Question: Sympy works with complex numbers, therefore there is possibility to solve equations like 'sin(z)=2'. However, I cannot work it out. Anyone has an idea how to solve it in Sympy?
BTW, the solution has form like following:
'z=
rac{\pi}{2}+\ln(2\pm\sqrt{3})i'

I will add a very specialized method to solve this problem in Sympy, which can hardly be genralized:
'''
from sympy import *
z=symbols('z')
r=re(sin(z)-2)
i=im(sin(z))
x,y=symbols('x,y',real=True)
eq1=r.subs({re(z):x,im(z):y})
eq2=i.subs({re(z):x,im(z):y})
solve((eq1,eq2),(x,y))
'''
The output is '[(pi/2, log(-sqrt(3) + 2)), (pi/2, log(sqrt(3) + 2))]'. Anyone has a better solution?
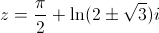
Answer: If you prefer the 'log' format, use '.rewrite(log)', like
'''
In [4]: asin(2).rewrite(log)
Out[4]:
___
-ilog\/ 3 i + 2i
'''
Combining this with Games's answer, you can get:
'''
In [3]: sols = solve(sin(z) - 2, z)
In [4]: sols
Out[4]: [p - asin(2), asin(2)]
In [5]: [i.rewrite(log) for i in sols]
Out[5]:
___ ___
p + ilog\/ 3 i + 2i, -ilog\/ 3 i + 2i
'''
And by the way, there are really infinitely many solutions, because 'sin' is '2*pi' periodic. SymPy currently doesn't support giving all of them directly, but it's easy enough to get them by using 'sin(z + 2*pi*n)' instead of 'sin(z)':
'''
In [8]: n = Symbol('n', integer=True)
In [9]: sols = solve(sin(z + 2*pi*n) - 2, z)
In [10]: sols
Out[10]: [-2pn + asin(2), -2pn + p - asin(2)]
In [11]: [i.rewrite(log) for i in sols]
Out[11]:
___ ___
-2pn - ilog\/ 3 i + 2i, -2pn + p + ilog\/ 3 i + 2i
'''
Here 'n' is any integer.